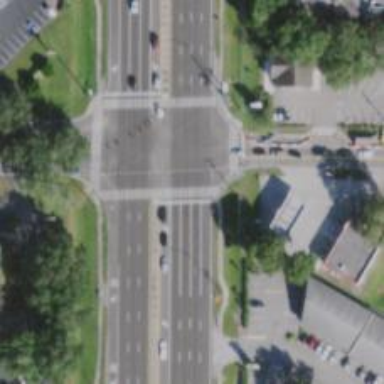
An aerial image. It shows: Zebra crossing on the road.